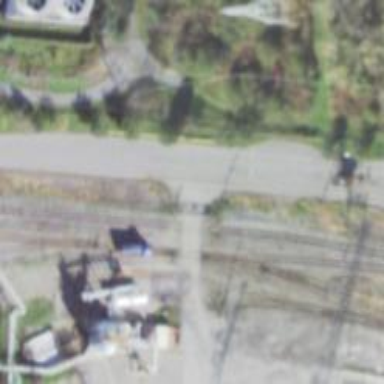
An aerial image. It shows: Level crossing along the railway.